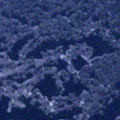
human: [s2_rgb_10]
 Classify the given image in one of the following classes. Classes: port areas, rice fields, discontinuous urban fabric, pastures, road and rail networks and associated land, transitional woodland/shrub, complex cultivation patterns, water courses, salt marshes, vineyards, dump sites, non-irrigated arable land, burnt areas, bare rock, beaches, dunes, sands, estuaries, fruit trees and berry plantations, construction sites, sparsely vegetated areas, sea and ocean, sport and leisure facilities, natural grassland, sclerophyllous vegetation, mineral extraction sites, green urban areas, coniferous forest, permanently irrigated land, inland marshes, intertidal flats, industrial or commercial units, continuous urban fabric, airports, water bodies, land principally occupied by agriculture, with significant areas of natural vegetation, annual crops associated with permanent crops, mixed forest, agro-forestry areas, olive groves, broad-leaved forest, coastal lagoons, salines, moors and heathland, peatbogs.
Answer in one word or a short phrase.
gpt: sea and ocean